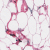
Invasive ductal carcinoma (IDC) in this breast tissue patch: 0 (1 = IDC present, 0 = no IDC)